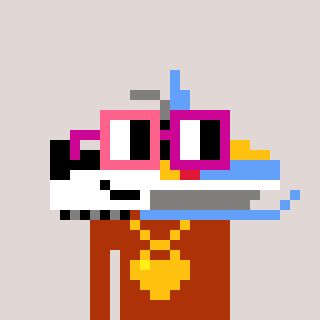
a pixel art character with square pink and red glasses, a snowmobile-shaped head and a hotbrown-colored body on a warm background